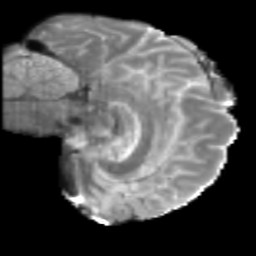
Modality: T2w
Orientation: sagittal
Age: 46
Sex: male
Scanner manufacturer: siemens
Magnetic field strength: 3 T
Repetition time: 5 s
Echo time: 0.092 s